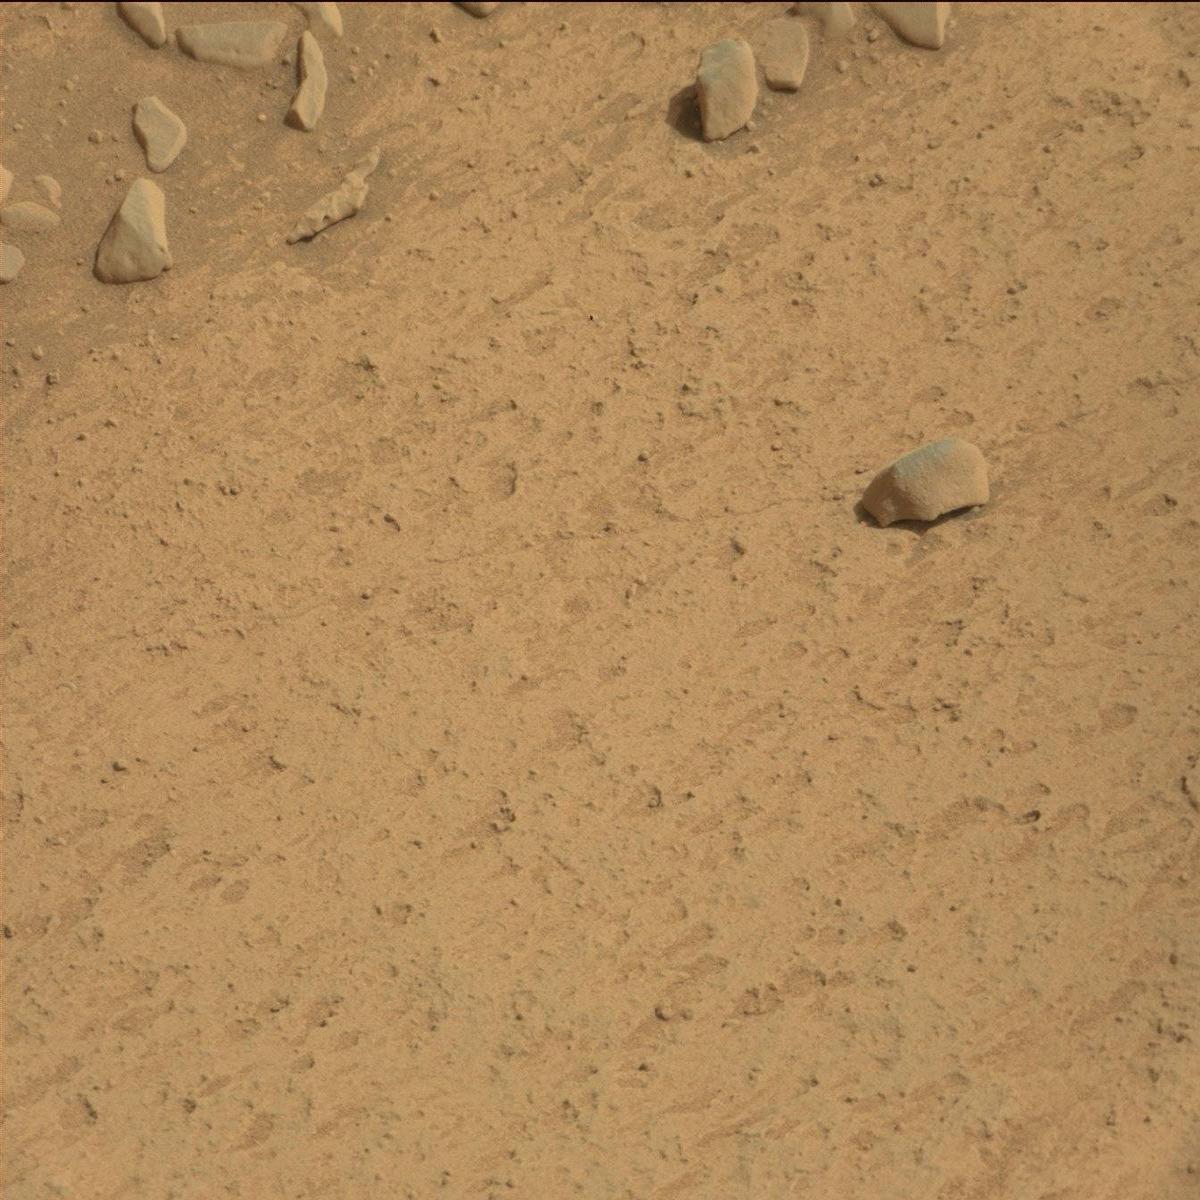
Terrain classes present: Bedrock, Rock, Sand / Soil